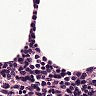
Metastatic tissue present: no